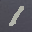
Label: 1